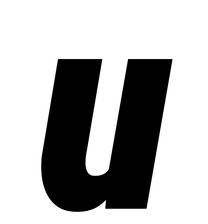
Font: Roboto-Italic_Condensed_Black_Italic